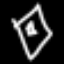
Label: diamond